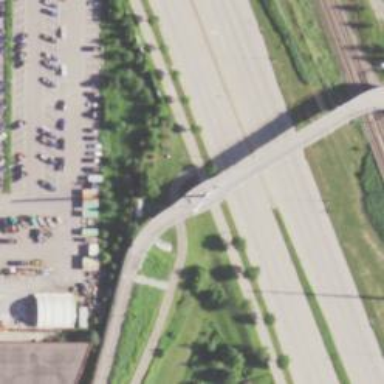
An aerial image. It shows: Footway on bridge with cable-stayed structure.